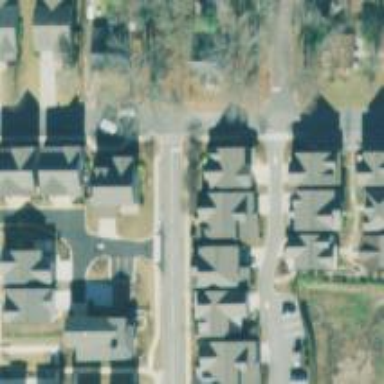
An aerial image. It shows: Residential road with asphalt surface and sidewalk on the left side.